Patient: sex F, age 51
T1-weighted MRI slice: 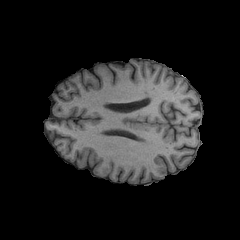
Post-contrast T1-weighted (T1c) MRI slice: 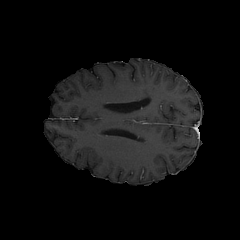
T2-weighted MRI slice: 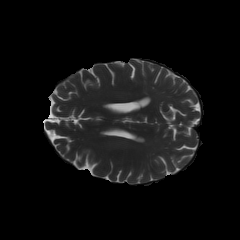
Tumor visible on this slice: no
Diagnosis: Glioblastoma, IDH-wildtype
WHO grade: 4